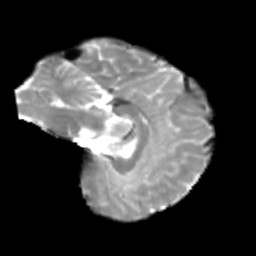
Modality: T2w
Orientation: sagittal
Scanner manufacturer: siemens
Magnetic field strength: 3 T
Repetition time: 4 s
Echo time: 0.0594 s